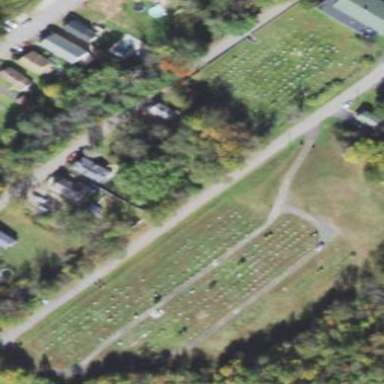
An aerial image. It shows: Cemetery.